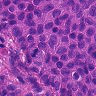
Metastatic tissue present: yes